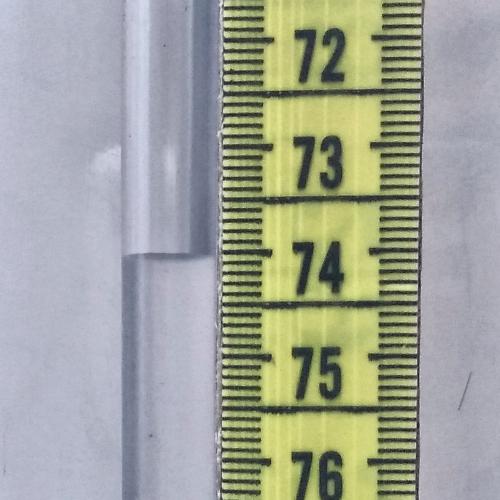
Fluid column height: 74.0 cm